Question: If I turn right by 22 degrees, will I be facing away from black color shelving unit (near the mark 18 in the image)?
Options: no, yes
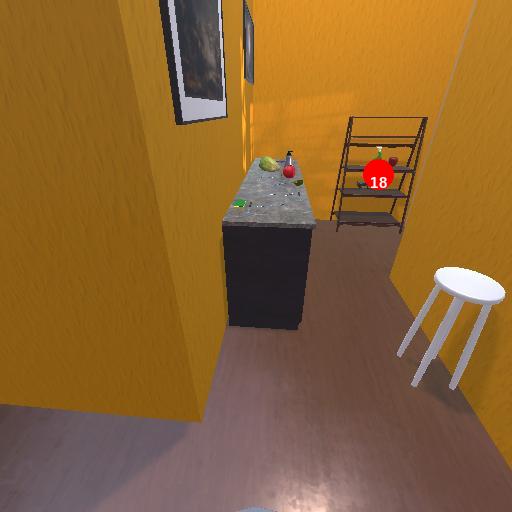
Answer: no